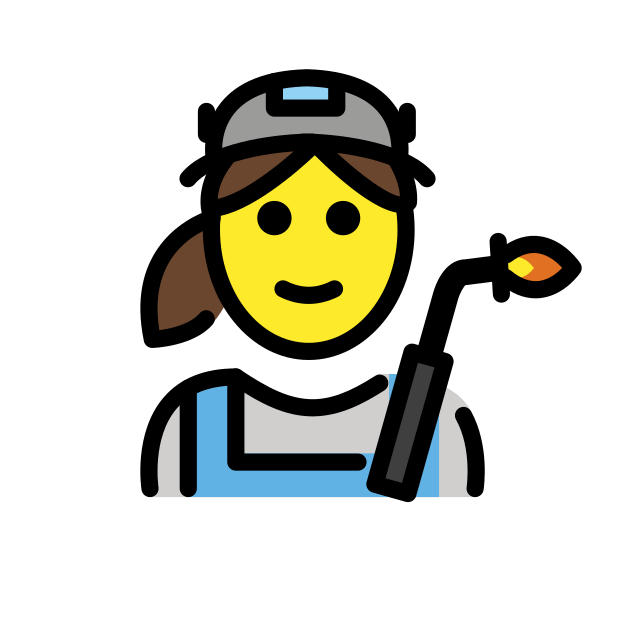
woman factory worker